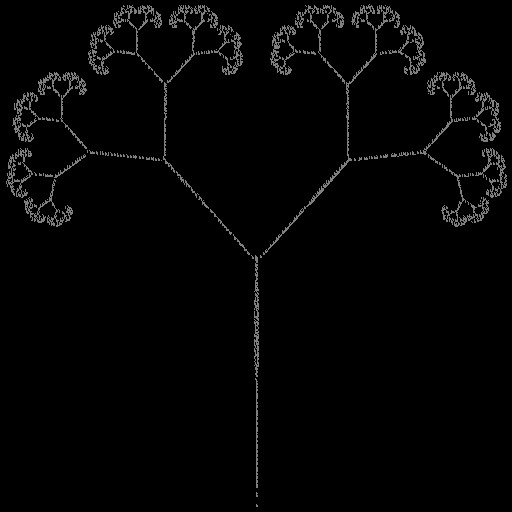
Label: sticks